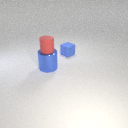
small red rubber cylinder above large blue metal cylinder